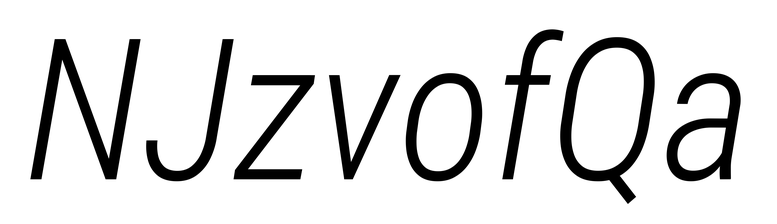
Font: Roboto-Italic_Condensed_Light_Italic